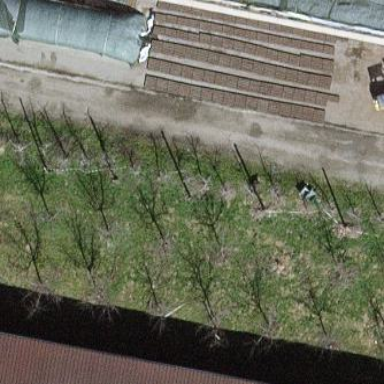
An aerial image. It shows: Orchard.